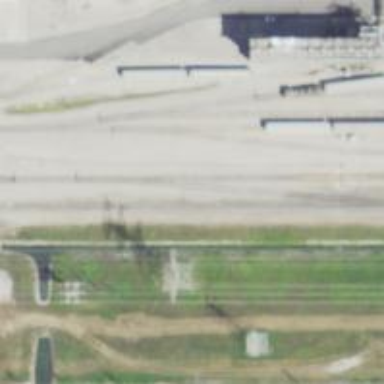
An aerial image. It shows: Railway yard used for servicing trains.